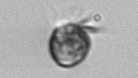
Label: Ciliophora